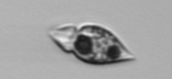
Label: Amphidinium